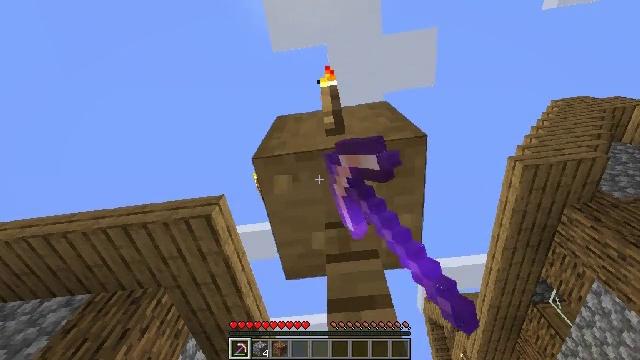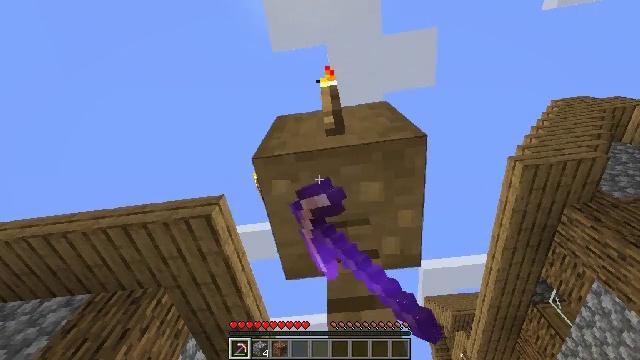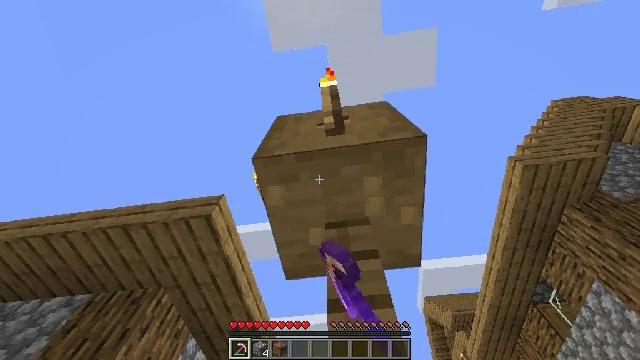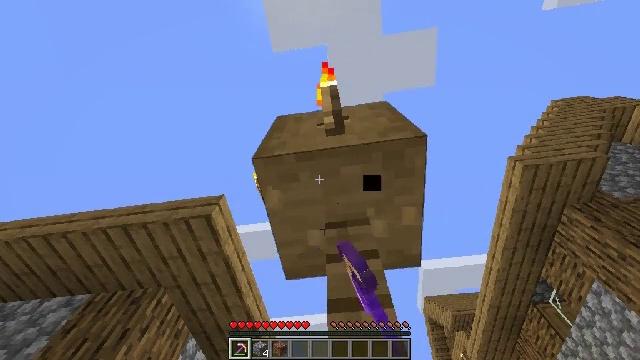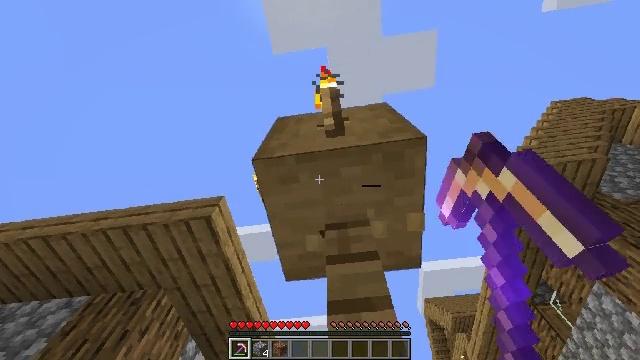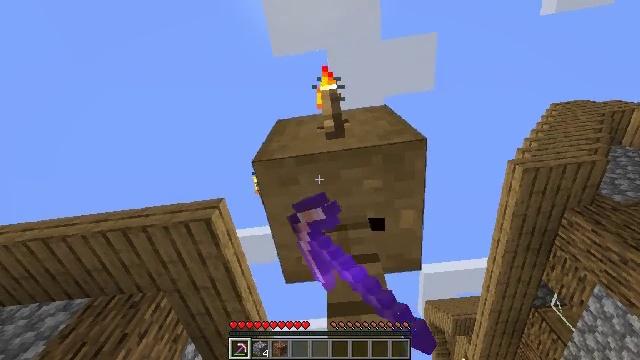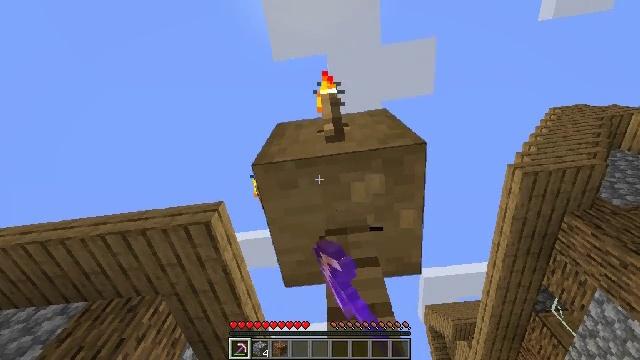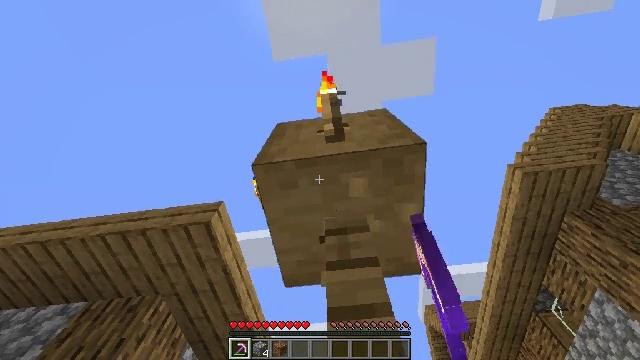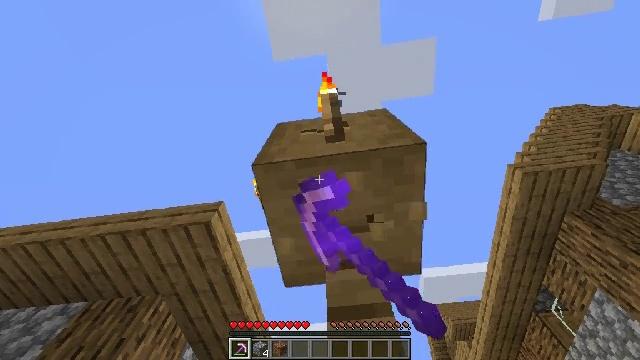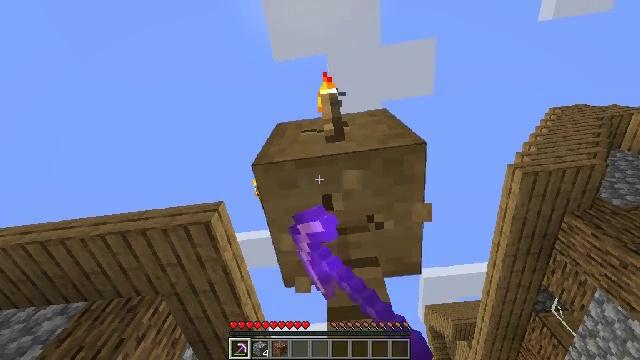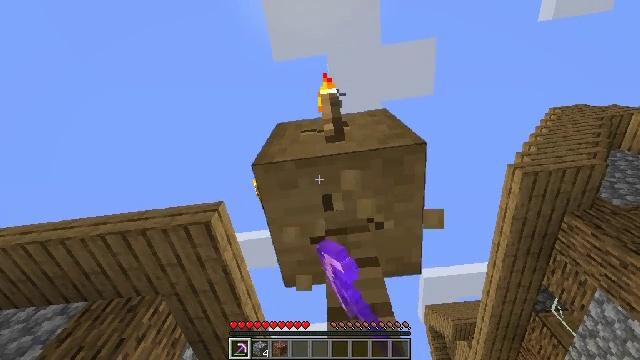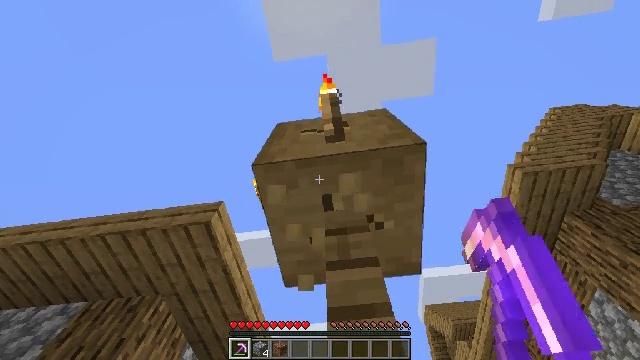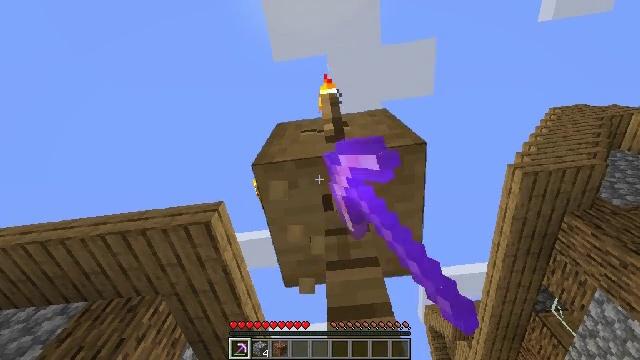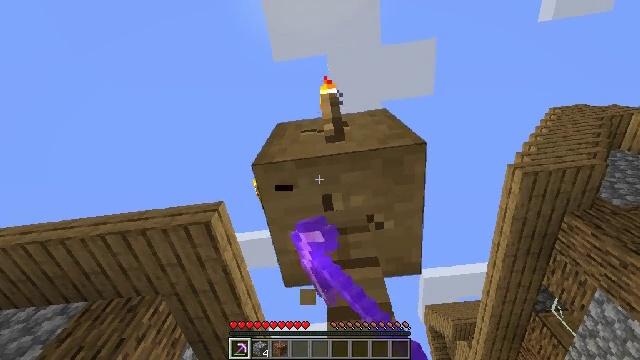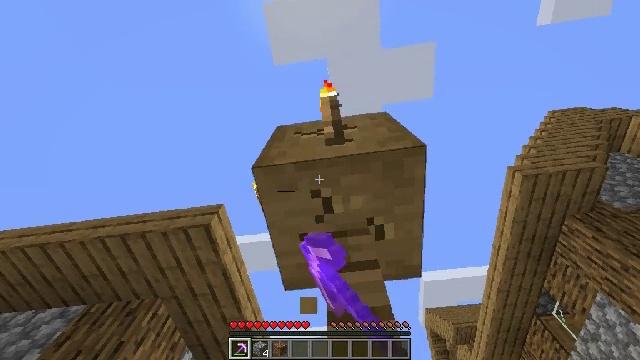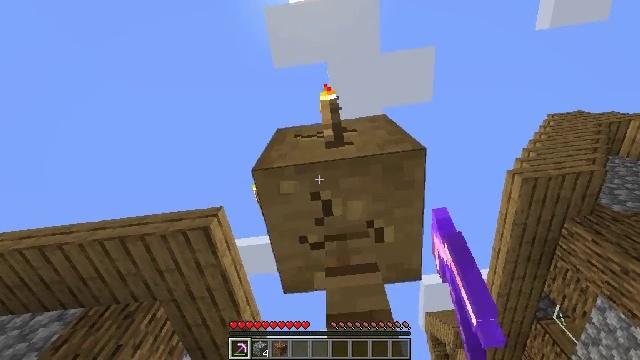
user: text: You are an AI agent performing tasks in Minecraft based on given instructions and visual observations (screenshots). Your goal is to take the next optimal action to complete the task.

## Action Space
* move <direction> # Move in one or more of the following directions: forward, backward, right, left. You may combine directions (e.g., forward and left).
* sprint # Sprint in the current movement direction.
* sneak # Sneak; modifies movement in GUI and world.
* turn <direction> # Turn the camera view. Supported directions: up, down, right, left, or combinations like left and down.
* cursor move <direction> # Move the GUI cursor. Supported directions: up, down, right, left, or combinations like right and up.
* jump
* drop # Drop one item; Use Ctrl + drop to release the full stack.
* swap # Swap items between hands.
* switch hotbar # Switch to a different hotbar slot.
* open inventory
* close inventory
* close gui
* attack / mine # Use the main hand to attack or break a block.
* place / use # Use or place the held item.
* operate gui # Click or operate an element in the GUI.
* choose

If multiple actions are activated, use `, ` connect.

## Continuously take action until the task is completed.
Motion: motion action
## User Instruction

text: Harvest stripped oak wood to use in construction.
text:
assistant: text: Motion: attack / mine
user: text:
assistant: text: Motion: attack / mine
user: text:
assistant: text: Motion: attack / mine
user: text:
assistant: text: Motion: attack / mine
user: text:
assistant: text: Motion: attack / mine
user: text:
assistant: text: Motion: attack / mine
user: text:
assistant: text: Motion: attack / mine
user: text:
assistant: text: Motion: attack / mine
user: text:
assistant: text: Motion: attack / mine
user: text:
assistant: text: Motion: attack / mine
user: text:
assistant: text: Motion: attack / mine
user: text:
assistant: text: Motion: attack / mine
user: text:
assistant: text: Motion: attack / mine
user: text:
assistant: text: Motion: attack / mine
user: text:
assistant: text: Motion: attack / mine
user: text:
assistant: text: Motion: turn up, attack / mine
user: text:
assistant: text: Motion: attack / mine
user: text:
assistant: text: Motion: attack / mine
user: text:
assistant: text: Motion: attack / mine
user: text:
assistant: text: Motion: attack / mine
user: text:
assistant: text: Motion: attack / mine
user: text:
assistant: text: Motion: attack / mine
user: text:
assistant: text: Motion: attack / mine
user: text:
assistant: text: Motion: attack / mine
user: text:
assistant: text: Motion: attack / mine
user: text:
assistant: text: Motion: attack / mine
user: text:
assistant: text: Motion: attack / mine
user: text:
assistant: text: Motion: attack / mine
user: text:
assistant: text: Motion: attack / mine
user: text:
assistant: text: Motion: attack / mine